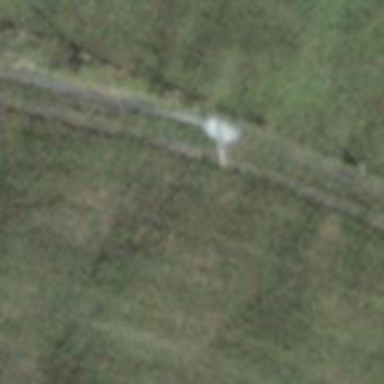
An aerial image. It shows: Track with grade 5 tracktype.